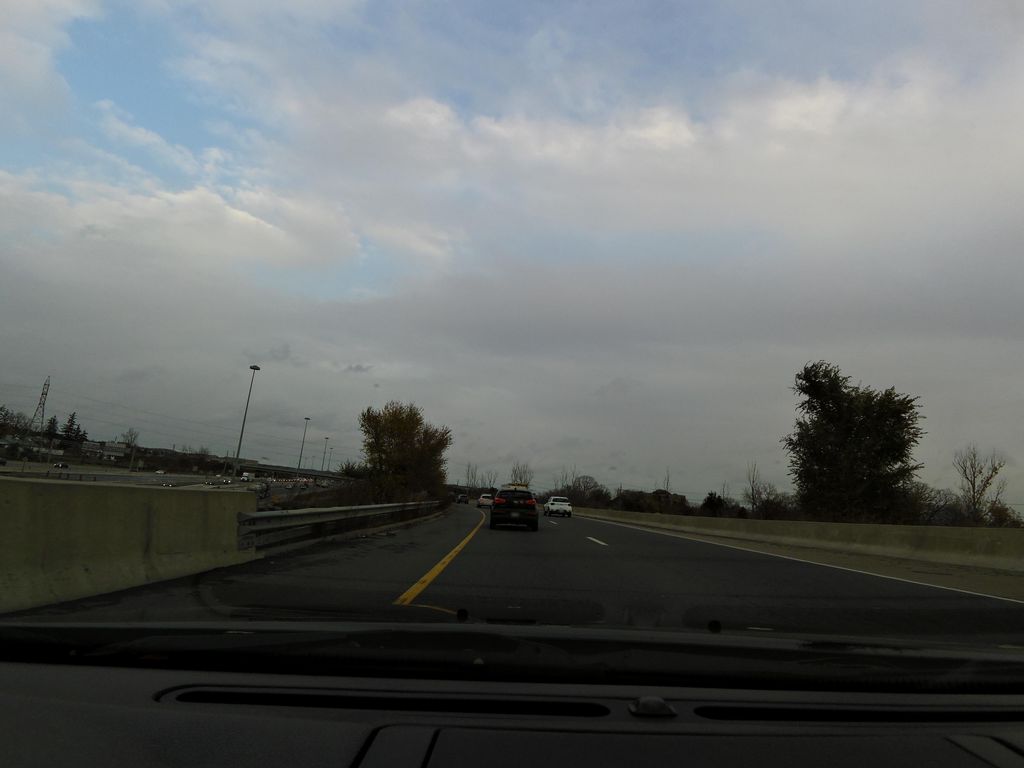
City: kitchener-waterloo